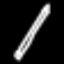
Label: pencil